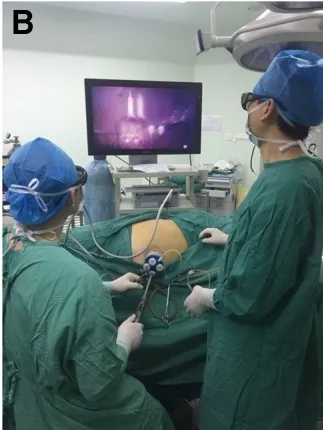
Laparoscopic external scenes of intraoperative operation. (B) Intraoperative cryoablation (location).
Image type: medical_photograph (other_medical_photograph)